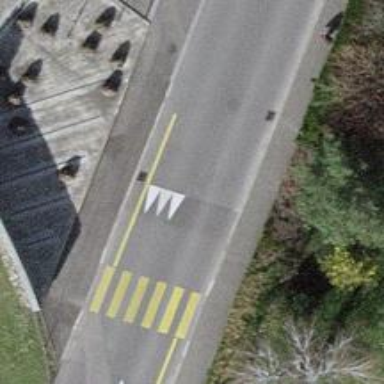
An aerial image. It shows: Traffic calming hump on the road.